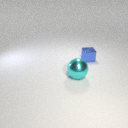
small blue metal cube to the right of large cyan metal sphere